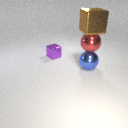
large red metal sphere below large brown metal cube